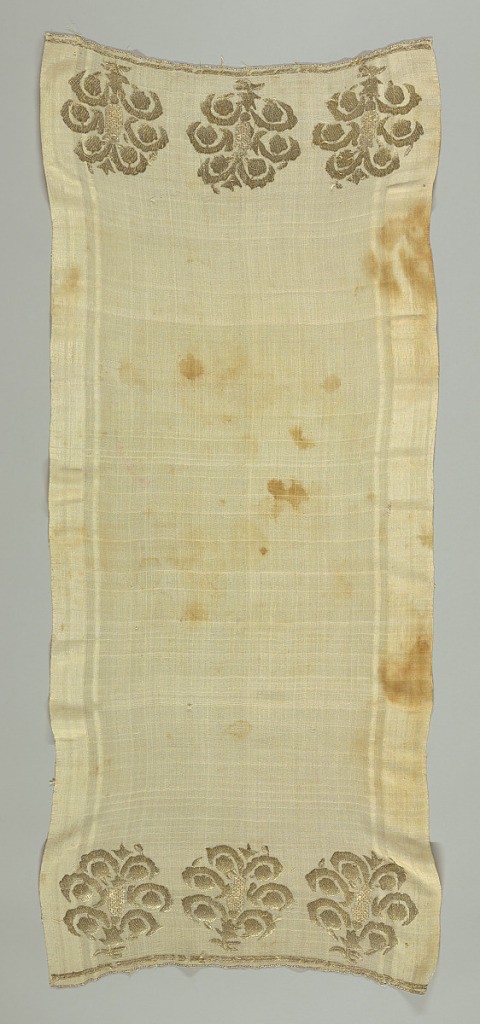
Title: Woman's headdress
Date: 19th century
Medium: silk, metal Technique: embroidered in brick stitch on plain weave
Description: Soft cream panel of creped silk, embroidered at each end in gold thread in a pattern of three large, identical bouquets with crescent leaves, round blooms, and a tulip center.